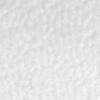
Label: no_change